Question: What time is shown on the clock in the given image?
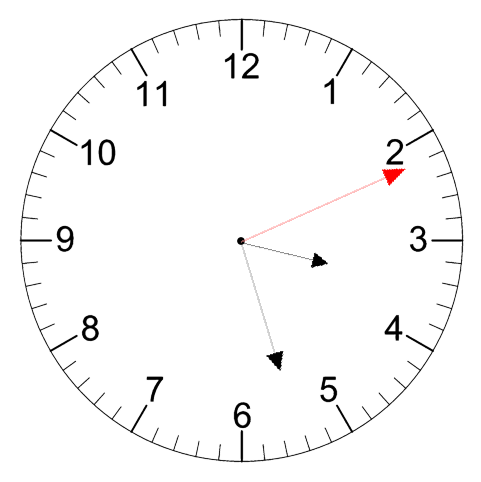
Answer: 03:27:11